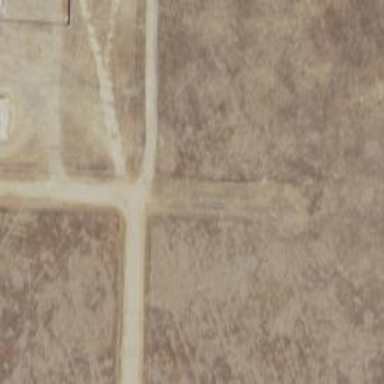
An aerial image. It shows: Track road.